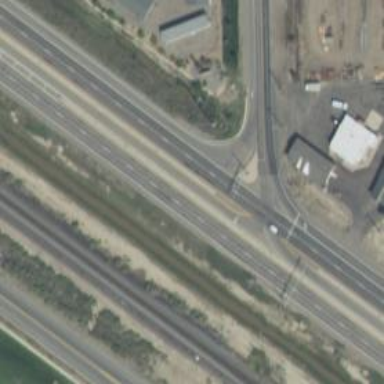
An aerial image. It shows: Trunk link road with asphalt surface.